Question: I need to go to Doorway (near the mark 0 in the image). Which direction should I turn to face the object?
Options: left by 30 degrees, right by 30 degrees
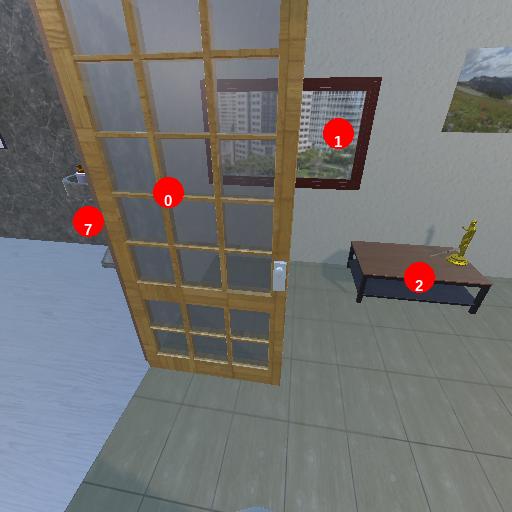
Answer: left by 30 degrees